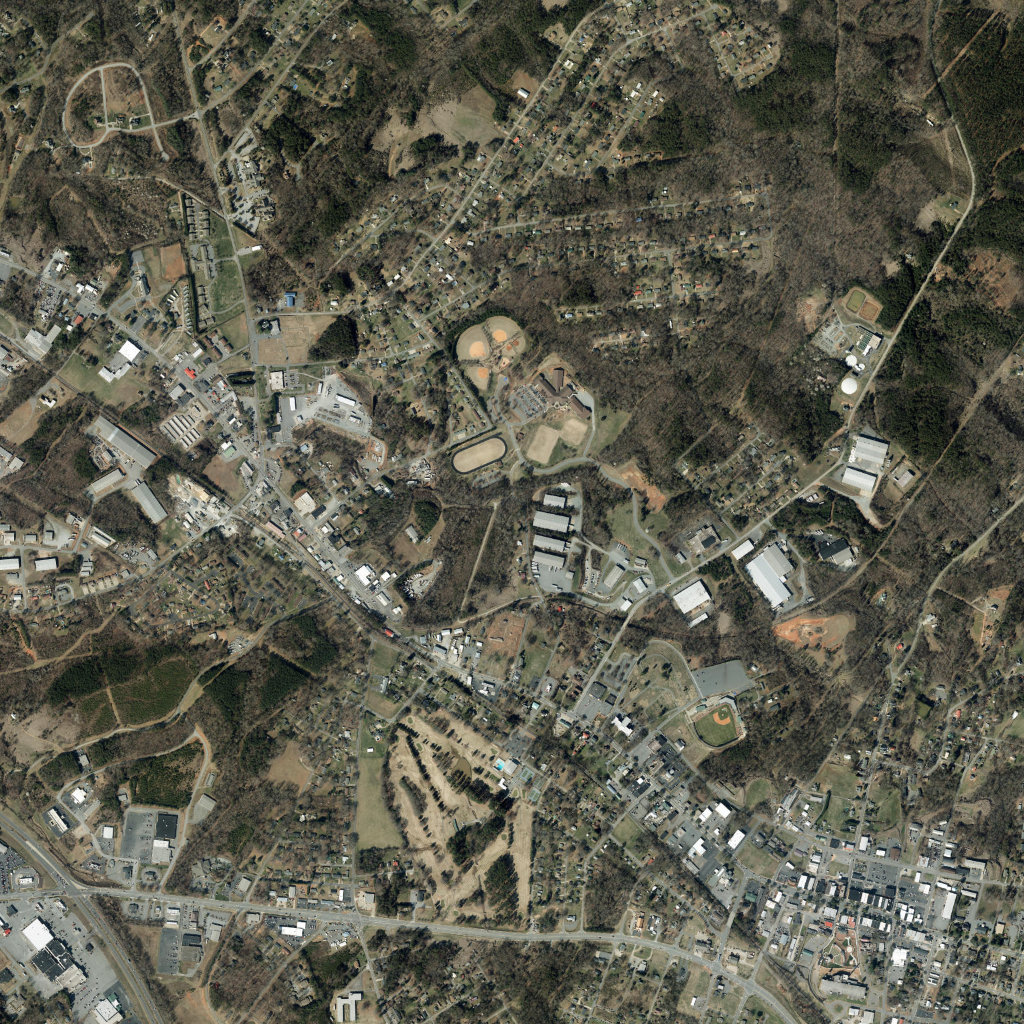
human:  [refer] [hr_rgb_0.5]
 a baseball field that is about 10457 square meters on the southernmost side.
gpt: <box>[[67, 68, 72, 73, 0]]</box>

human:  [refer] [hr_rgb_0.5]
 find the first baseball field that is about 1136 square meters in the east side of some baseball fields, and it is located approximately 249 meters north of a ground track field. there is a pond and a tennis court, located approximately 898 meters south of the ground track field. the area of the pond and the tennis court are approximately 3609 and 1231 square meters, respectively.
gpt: <box>[[50, 32, 51, 34, 0]]</box>

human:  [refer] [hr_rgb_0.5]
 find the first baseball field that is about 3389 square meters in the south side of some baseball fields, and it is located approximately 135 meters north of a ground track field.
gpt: <box>[[45, 35, 47, 37, 0]]</box>